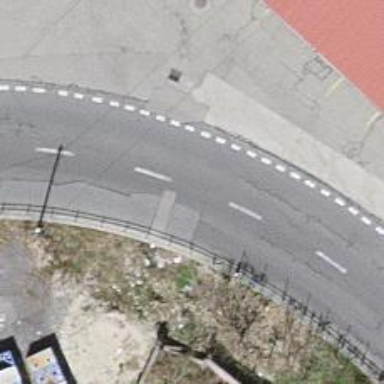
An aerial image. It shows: Tertiary road with asphalt surface.